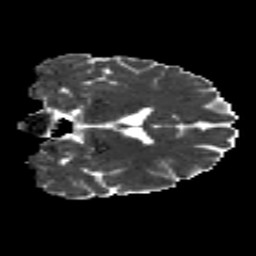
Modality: MD
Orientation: coronal
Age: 21
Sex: male
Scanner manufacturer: siemens
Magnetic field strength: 3 T
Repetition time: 8.8 s
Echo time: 0.085 s